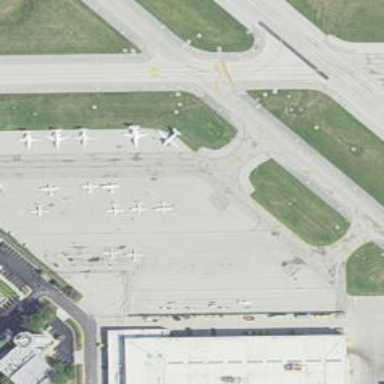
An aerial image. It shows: Image of taxiway at airport.